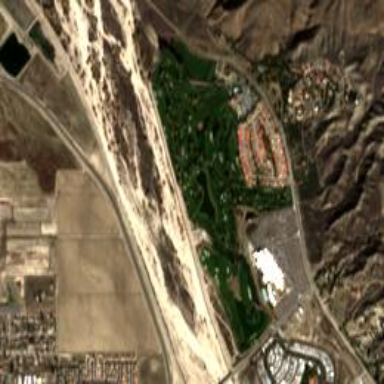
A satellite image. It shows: Golf course surrounded by greenery.